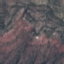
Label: HerbaceousVegetation